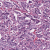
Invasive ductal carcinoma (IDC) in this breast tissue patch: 1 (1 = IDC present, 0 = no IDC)